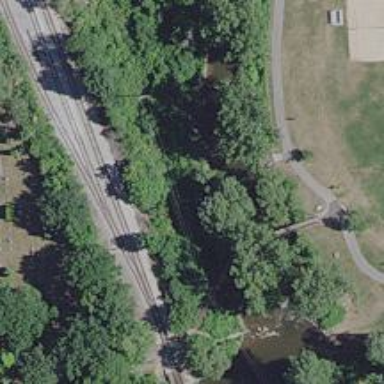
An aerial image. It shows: Path leading to bridge.